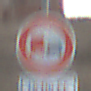
Verkehrszeichen: UeberholverbotKraftfahrzeuge
Zusatzzeichen unten: ZeitangabenMitBeschraenkungAufWochentage3
Umgebung: Outdoor, RoadRail
Tageszeit: SunriseSunset
Wetter: PartlyCloudy
Licht: Natural
Jahreszeit: NotSpecified
Kontrast: LowContrast